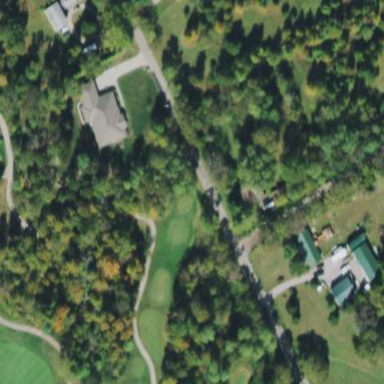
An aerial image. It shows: Rough grassy area used for golf.